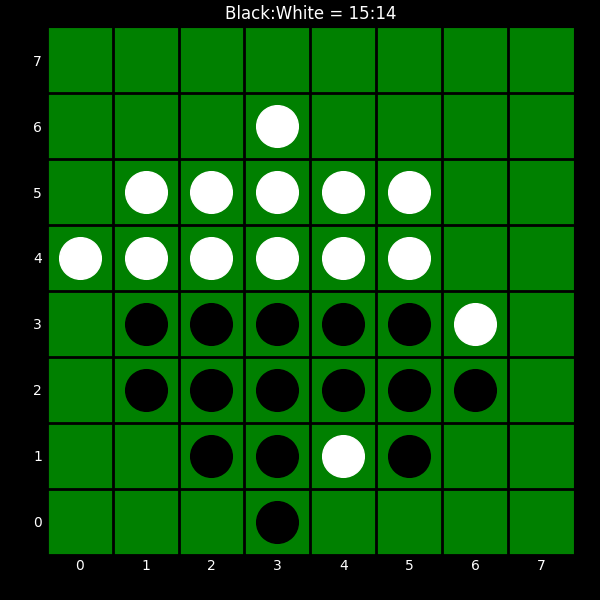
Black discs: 15
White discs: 14